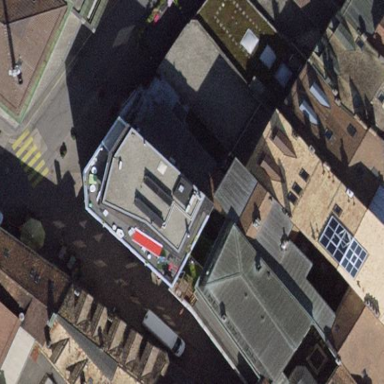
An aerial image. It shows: Gabled roof made of roof tiles on apartment building. The roof is oriented across the building.